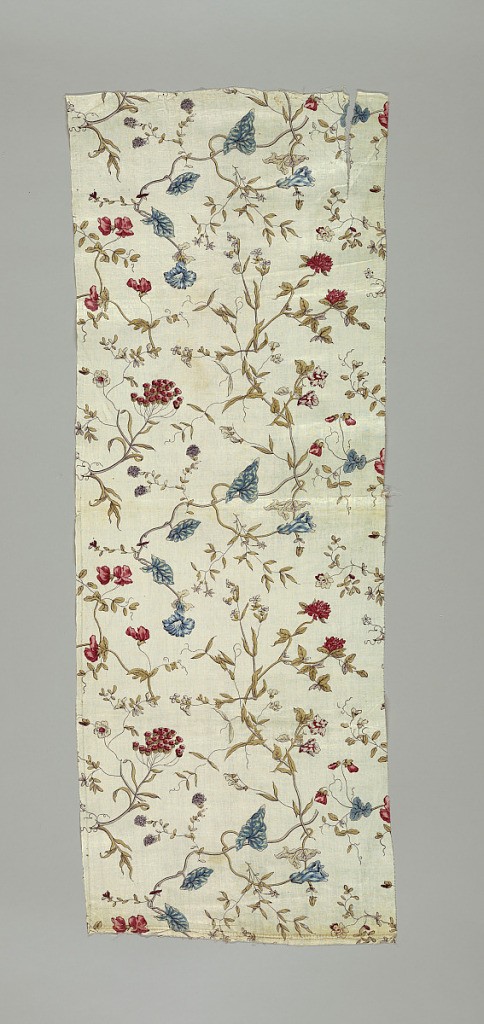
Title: Textile
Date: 18th century
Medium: cotton Technique: block printed on plain weave
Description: Allover pattern of long flowering branches which hook together to form a continuous very linear pattern on the white cotton fabric. Flowers include sweeat peas, morning glories, clover, and yarrow.